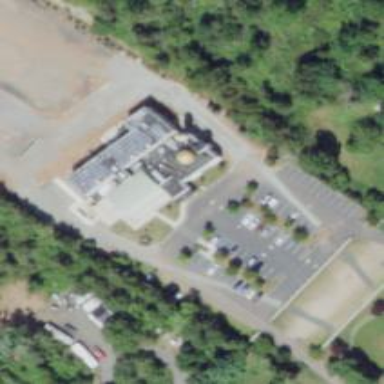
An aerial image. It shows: Building that serves as place of worship.